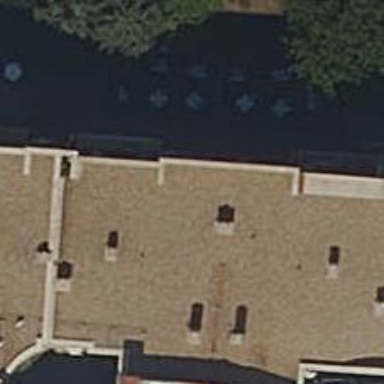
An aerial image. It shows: Restaurant.